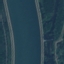
Land use / land cover: River